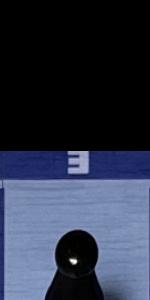
Label: Empty